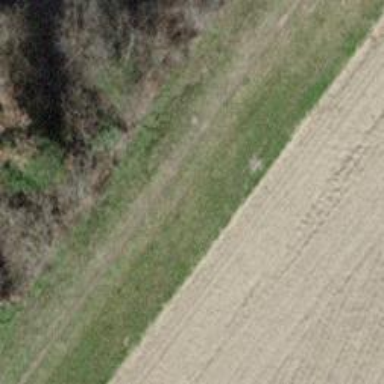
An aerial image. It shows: Dirt path.